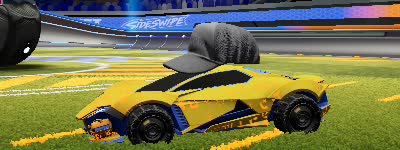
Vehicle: werewolf